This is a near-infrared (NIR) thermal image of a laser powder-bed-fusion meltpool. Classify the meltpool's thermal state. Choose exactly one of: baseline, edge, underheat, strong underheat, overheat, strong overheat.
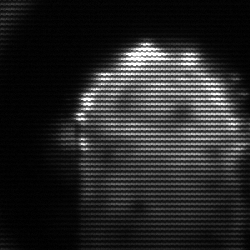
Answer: baseline